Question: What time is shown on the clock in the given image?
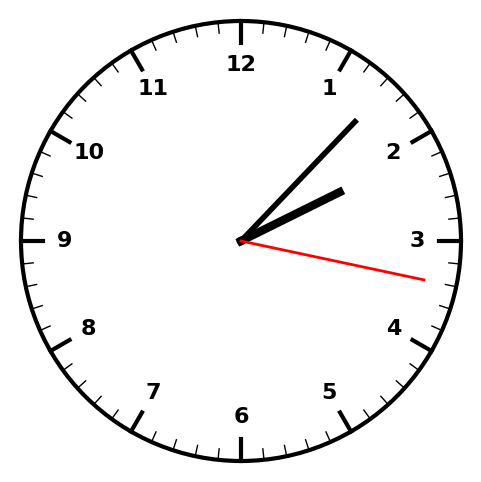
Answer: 02:07:17